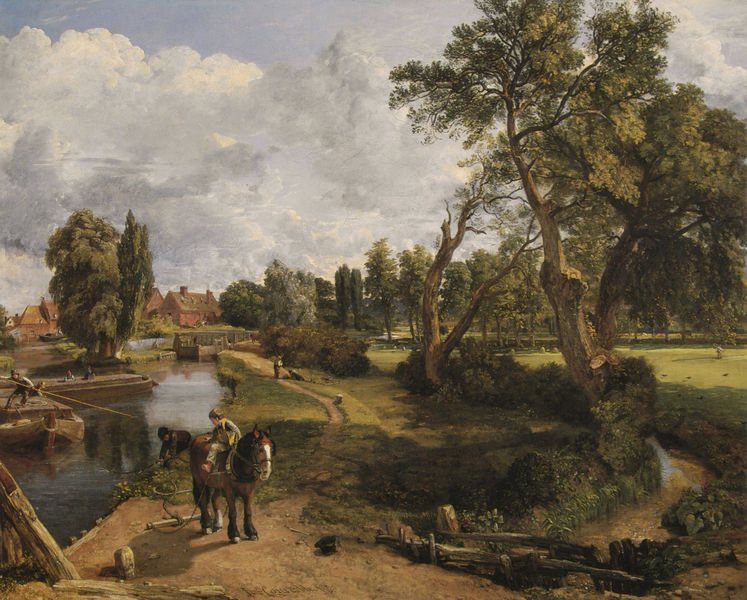
Titel: Flatford Mill (Scene on a Navigable River)
Künstler: John Constable
Standort: London
Institution: Tate Gallery
Schlagwörter: baum, blau, blätter, himmel, laub, mann, schatten, wasser, weiß, wolken, baumstämme, bäume, fluss, grün, landschaft, menschen, ocker, stadt, ufer, äste, braun, grau, hintergrund, holz, licht, männer, schwarz, dach, gras, haus, park, rasen, rot, tier, tiere, weg, wiese, wolke, beige, gespräch, malerei, naive malerei, mensch, stein, steine, holland, niederlande, öl, ast, bach, erde, feld, horizont, häuser, nass, natur, pappeln, spiegelung, stamm, weide, weite, brücke, busch, büsche, gebüsch, gewässer, kanal, pfad, sonne, sträucher, trampelpfad, wege, boden, land, realismus, kind, wald, arbeit, boot, boote, genre, kahn, kamin, kamine, kinder, pferd, pony, reiter, schornstein, szenerie, blesse, reiten, schiff, sommer, ort, vedute, stab, fischer, jungen, schiffer, acker, dorf, dächer, ziegel, wise, idylle, ziehen, arbeiter, anleger, kai, wehr, constable, stämme, ruderer, balken, junge, bauer, vanitas, knabe, bla, bedeckt, seil, revolution, entenhaus, sonnig, biedermeier, fisch, ponny, flösser, hilfe, rotbraun, landwirtschaft, graben, eiche, fähre, stange, landarbeit, baumstumpf, treidelpfad, flosse, fischen, staken, fährmann, überfahrt, ziegelrot, schleuse, furt, häser, ackergaul, zugpferd, kaltblut, treideln, steuermann, uer, fed, stake, bläße, grüpn, siedllung, weg pfad, wernigerode, idlle, treidelboot, arbeitspferd, fluss bach, fischfangen